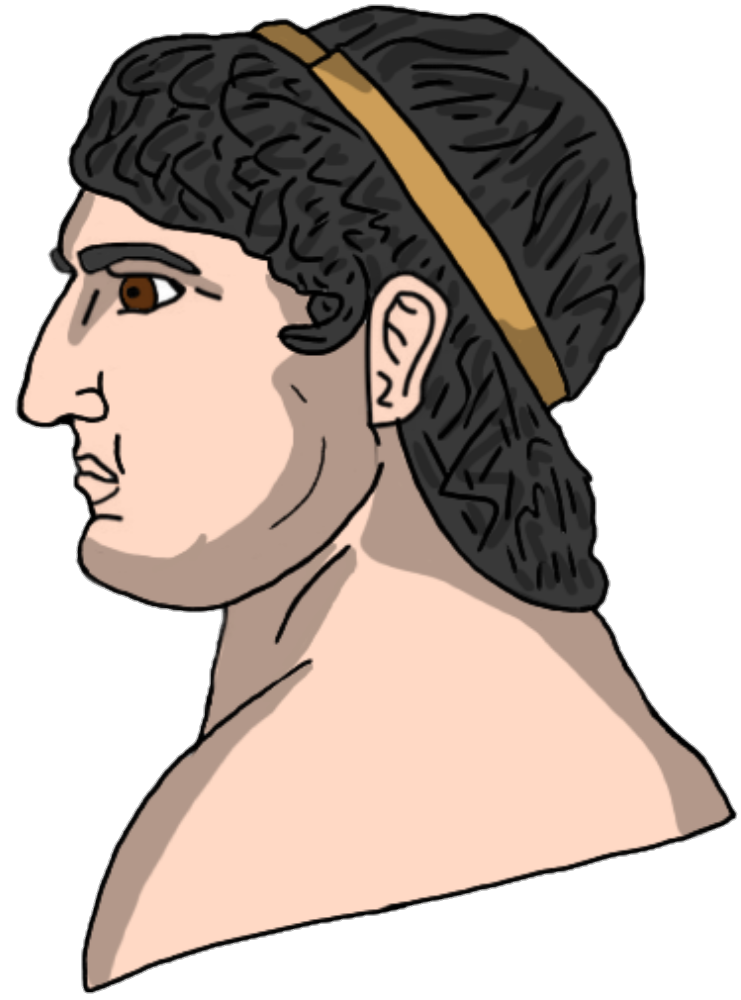
Label: 4_Yes_Chad